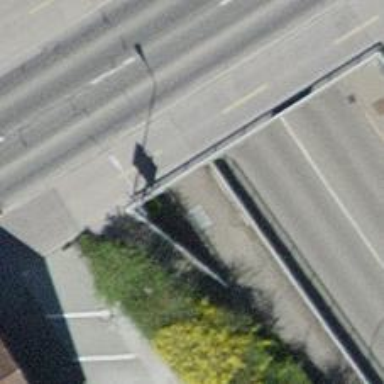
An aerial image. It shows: Tunnel footway.